I will show an image sequence of human cooking. I have annotated the images with numbered circles. Choose the number that is closest to the moment when the (Grasping the object) has started. You are a five-time world champion in this game. Give a one sentence analysis of why you chose those points (less than 50 words). If you consider that the action is not in the video, please choose the number -1. Provide your answer at the end in a json file of this format: {"points": []}
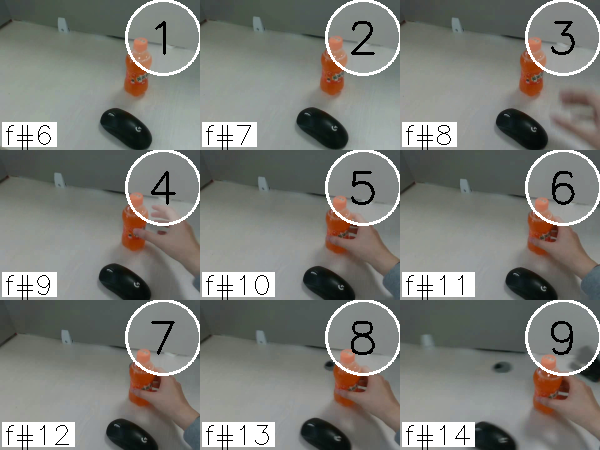
Frame 6 shows the clearest moment of hand-object contact.
{"points": [6]}